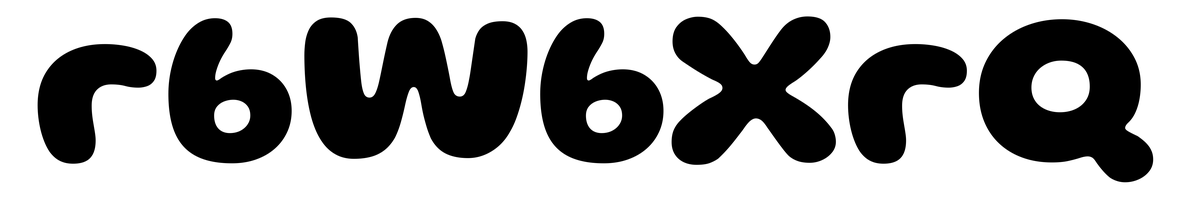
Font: Gluten_Bold